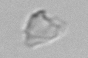
Label: detritus_transparent